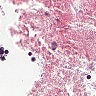
Metastatic tissue present: no